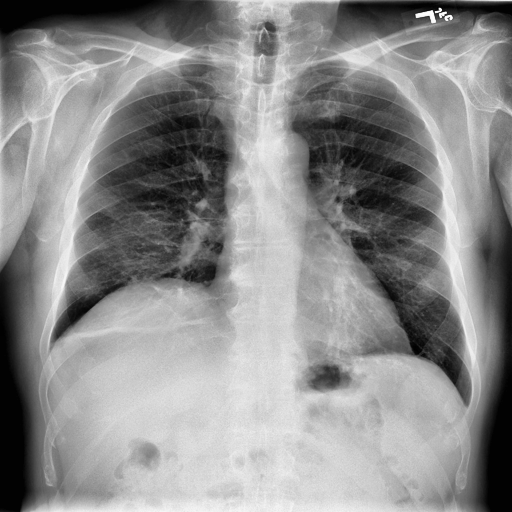
Finding: NORMAL